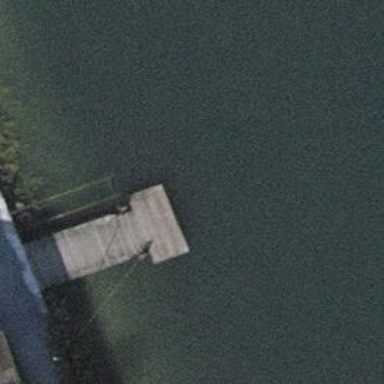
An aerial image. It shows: Man-made pier.